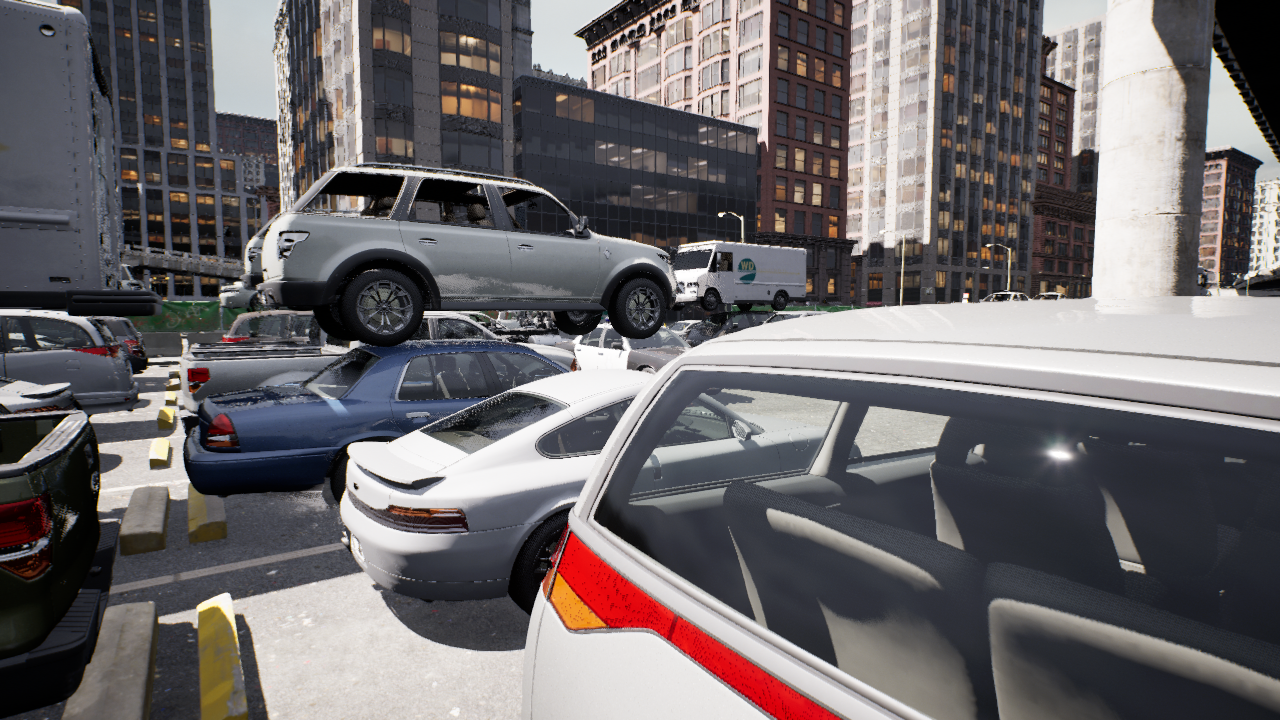
Venue: arterial
Lighting: clear day
Vehicle rig: sedan